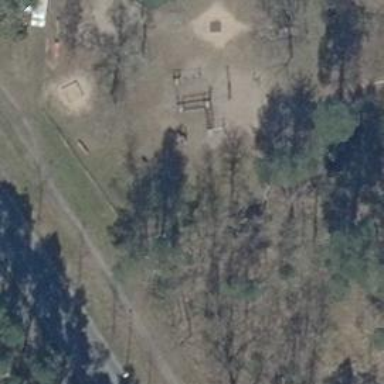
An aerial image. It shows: Playground area for leisure land.